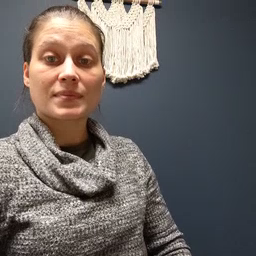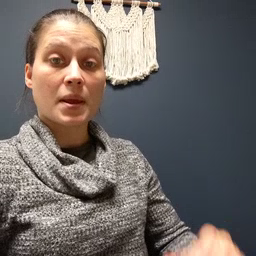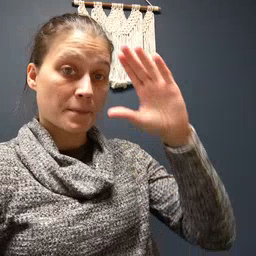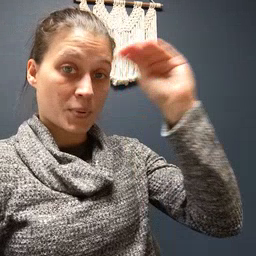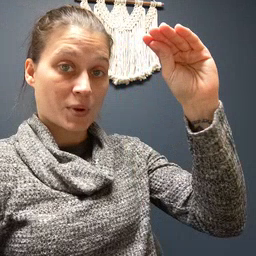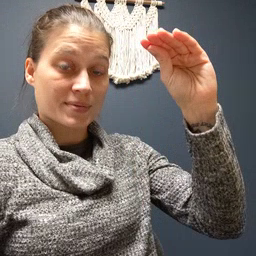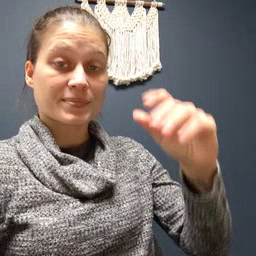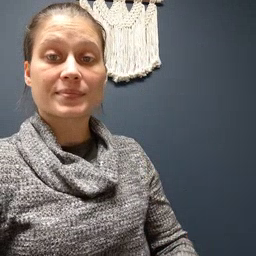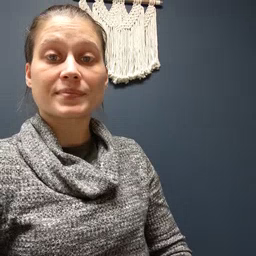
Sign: boy